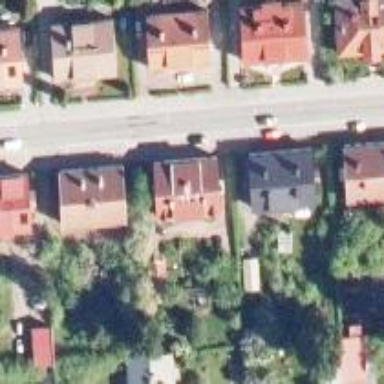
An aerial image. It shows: Alleyway designated as service road.